Field crop: maize
Growth stage: 2
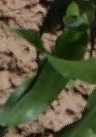
Species: maize